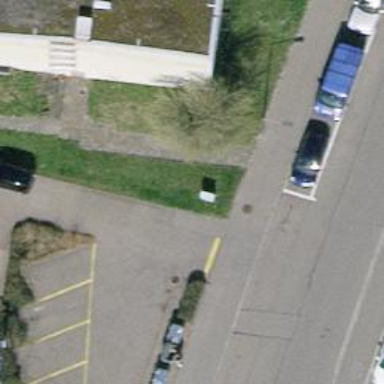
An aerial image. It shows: Asphalt parking aisle along service road.